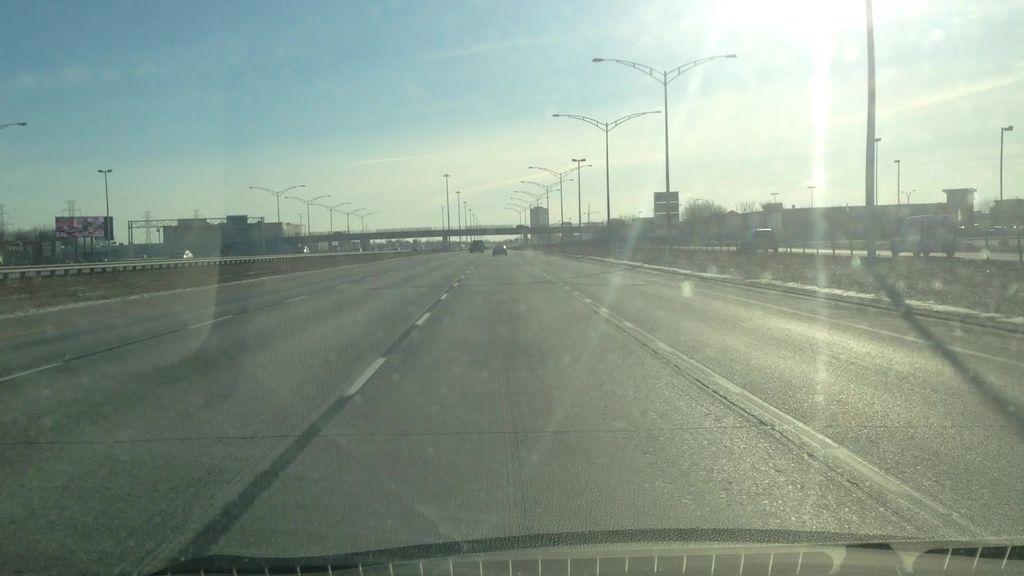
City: montreal